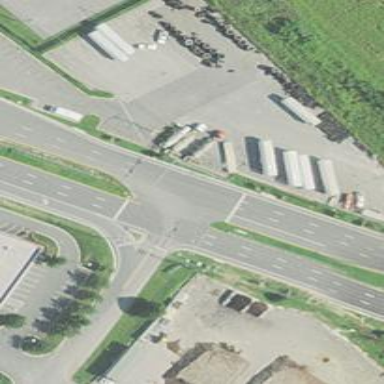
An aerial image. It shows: Asphalt road at the secondary link level.